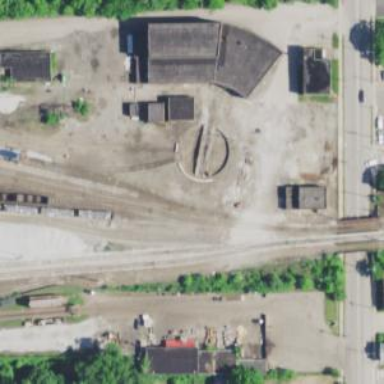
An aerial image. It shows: Railway yard used for servicing trains.